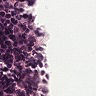
Metastatic tissue present: no